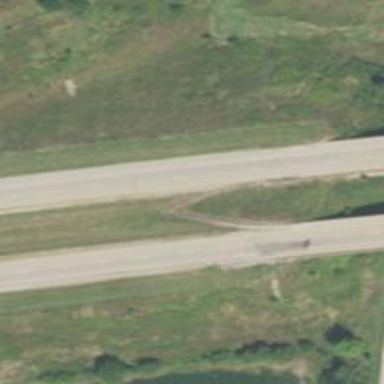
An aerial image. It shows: Motorway.